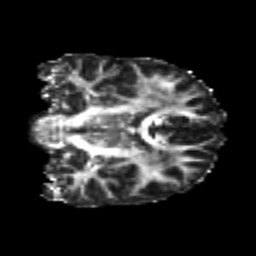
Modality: FA
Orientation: coronal
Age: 20
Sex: male
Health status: healthy
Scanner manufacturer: philips
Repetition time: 7.386 s
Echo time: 0.08599 s